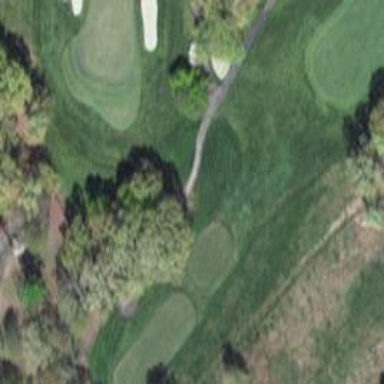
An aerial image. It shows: Service road used as golf cart path.